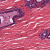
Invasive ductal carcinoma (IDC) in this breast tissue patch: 0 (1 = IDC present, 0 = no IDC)